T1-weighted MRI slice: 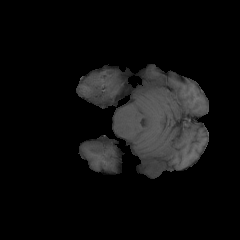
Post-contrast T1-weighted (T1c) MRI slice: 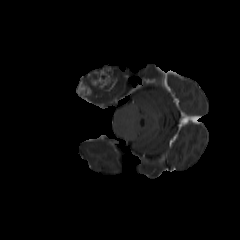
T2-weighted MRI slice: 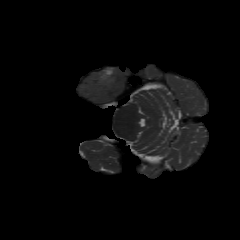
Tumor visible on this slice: yes